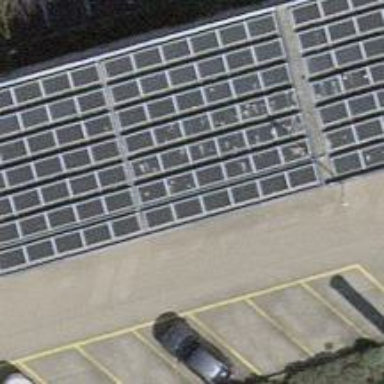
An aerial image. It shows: Solar photovoltaic panel generator.